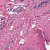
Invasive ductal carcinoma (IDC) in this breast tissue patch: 0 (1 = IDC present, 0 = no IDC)